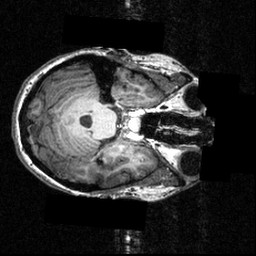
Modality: T1w
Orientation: axial
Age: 21
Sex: female
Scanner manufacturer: siemens
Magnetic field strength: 3.951 T
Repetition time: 1.5 s
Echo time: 0.00335 s